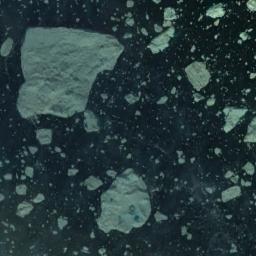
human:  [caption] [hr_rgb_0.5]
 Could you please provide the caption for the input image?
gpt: Several large ice cubes of various sizes and surrounding small pieces of ice float on the deep blue sea .

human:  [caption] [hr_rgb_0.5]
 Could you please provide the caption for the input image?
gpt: Several large pieces of sea ice and a lot of small pieces of sea ice float in the deep blue sea .

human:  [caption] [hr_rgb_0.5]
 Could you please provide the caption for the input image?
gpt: The sea is surrounded by sea ice .

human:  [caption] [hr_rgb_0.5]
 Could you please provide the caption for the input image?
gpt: There is a big ice and many small ice on the deep blue sea .

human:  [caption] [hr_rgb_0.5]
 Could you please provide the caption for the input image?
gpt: There are many small pieces of sea ice and a larger one .